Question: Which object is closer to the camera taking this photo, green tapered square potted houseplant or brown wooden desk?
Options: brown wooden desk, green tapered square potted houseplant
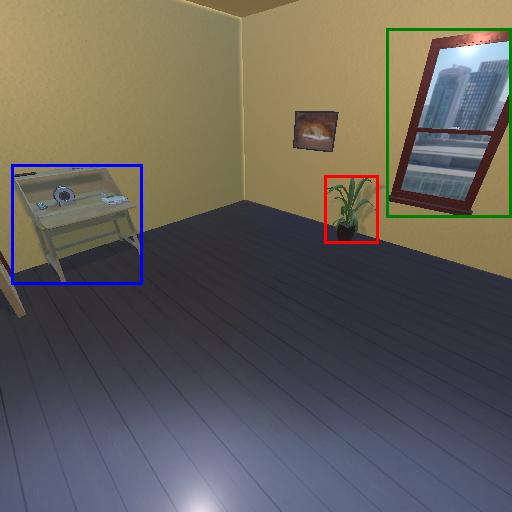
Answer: brown wooden desk